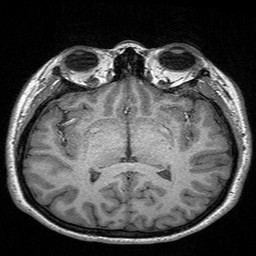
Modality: T1w
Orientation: coronal
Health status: ill
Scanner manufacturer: siemens
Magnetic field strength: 3 T
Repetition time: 2.3 s
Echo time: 0.00298 s